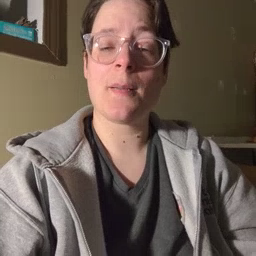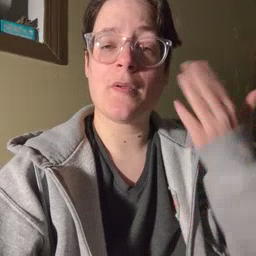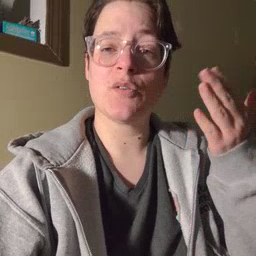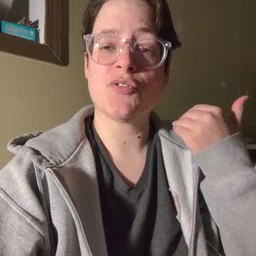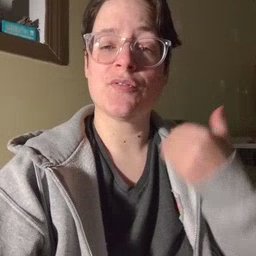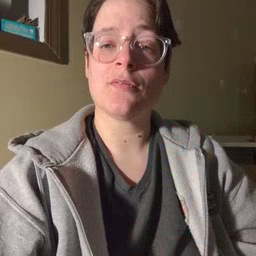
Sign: before